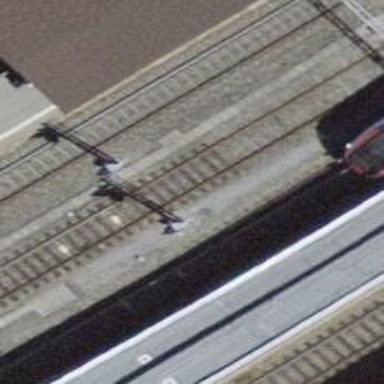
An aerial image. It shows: Railway signal.